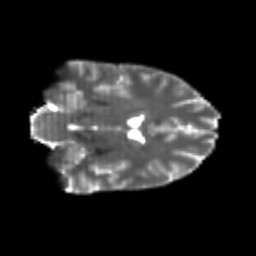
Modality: T2w
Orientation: coronal
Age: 21
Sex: male
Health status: healthy
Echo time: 0.074 s